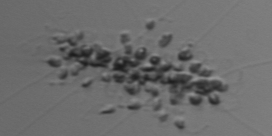
Label: Chaetoceros_didymus_TAG_external_flagellate